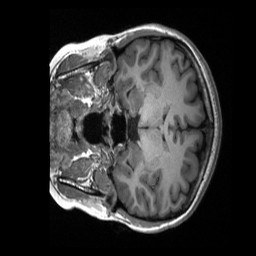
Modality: T1w
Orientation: coronal
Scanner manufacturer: siemens
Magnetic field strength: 3 T
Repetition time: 2.3 s
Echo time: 0.00232 s